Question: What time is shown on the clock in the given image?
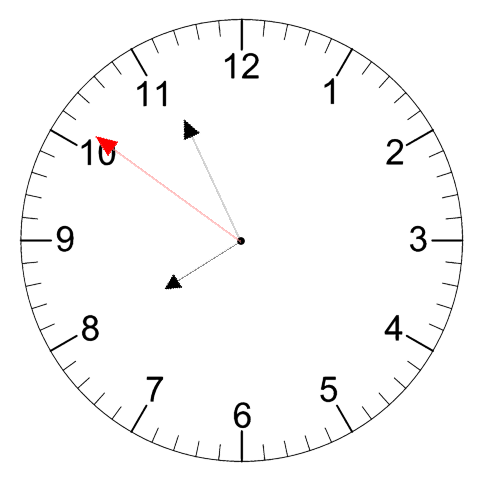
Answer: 07:55:51